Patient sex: M
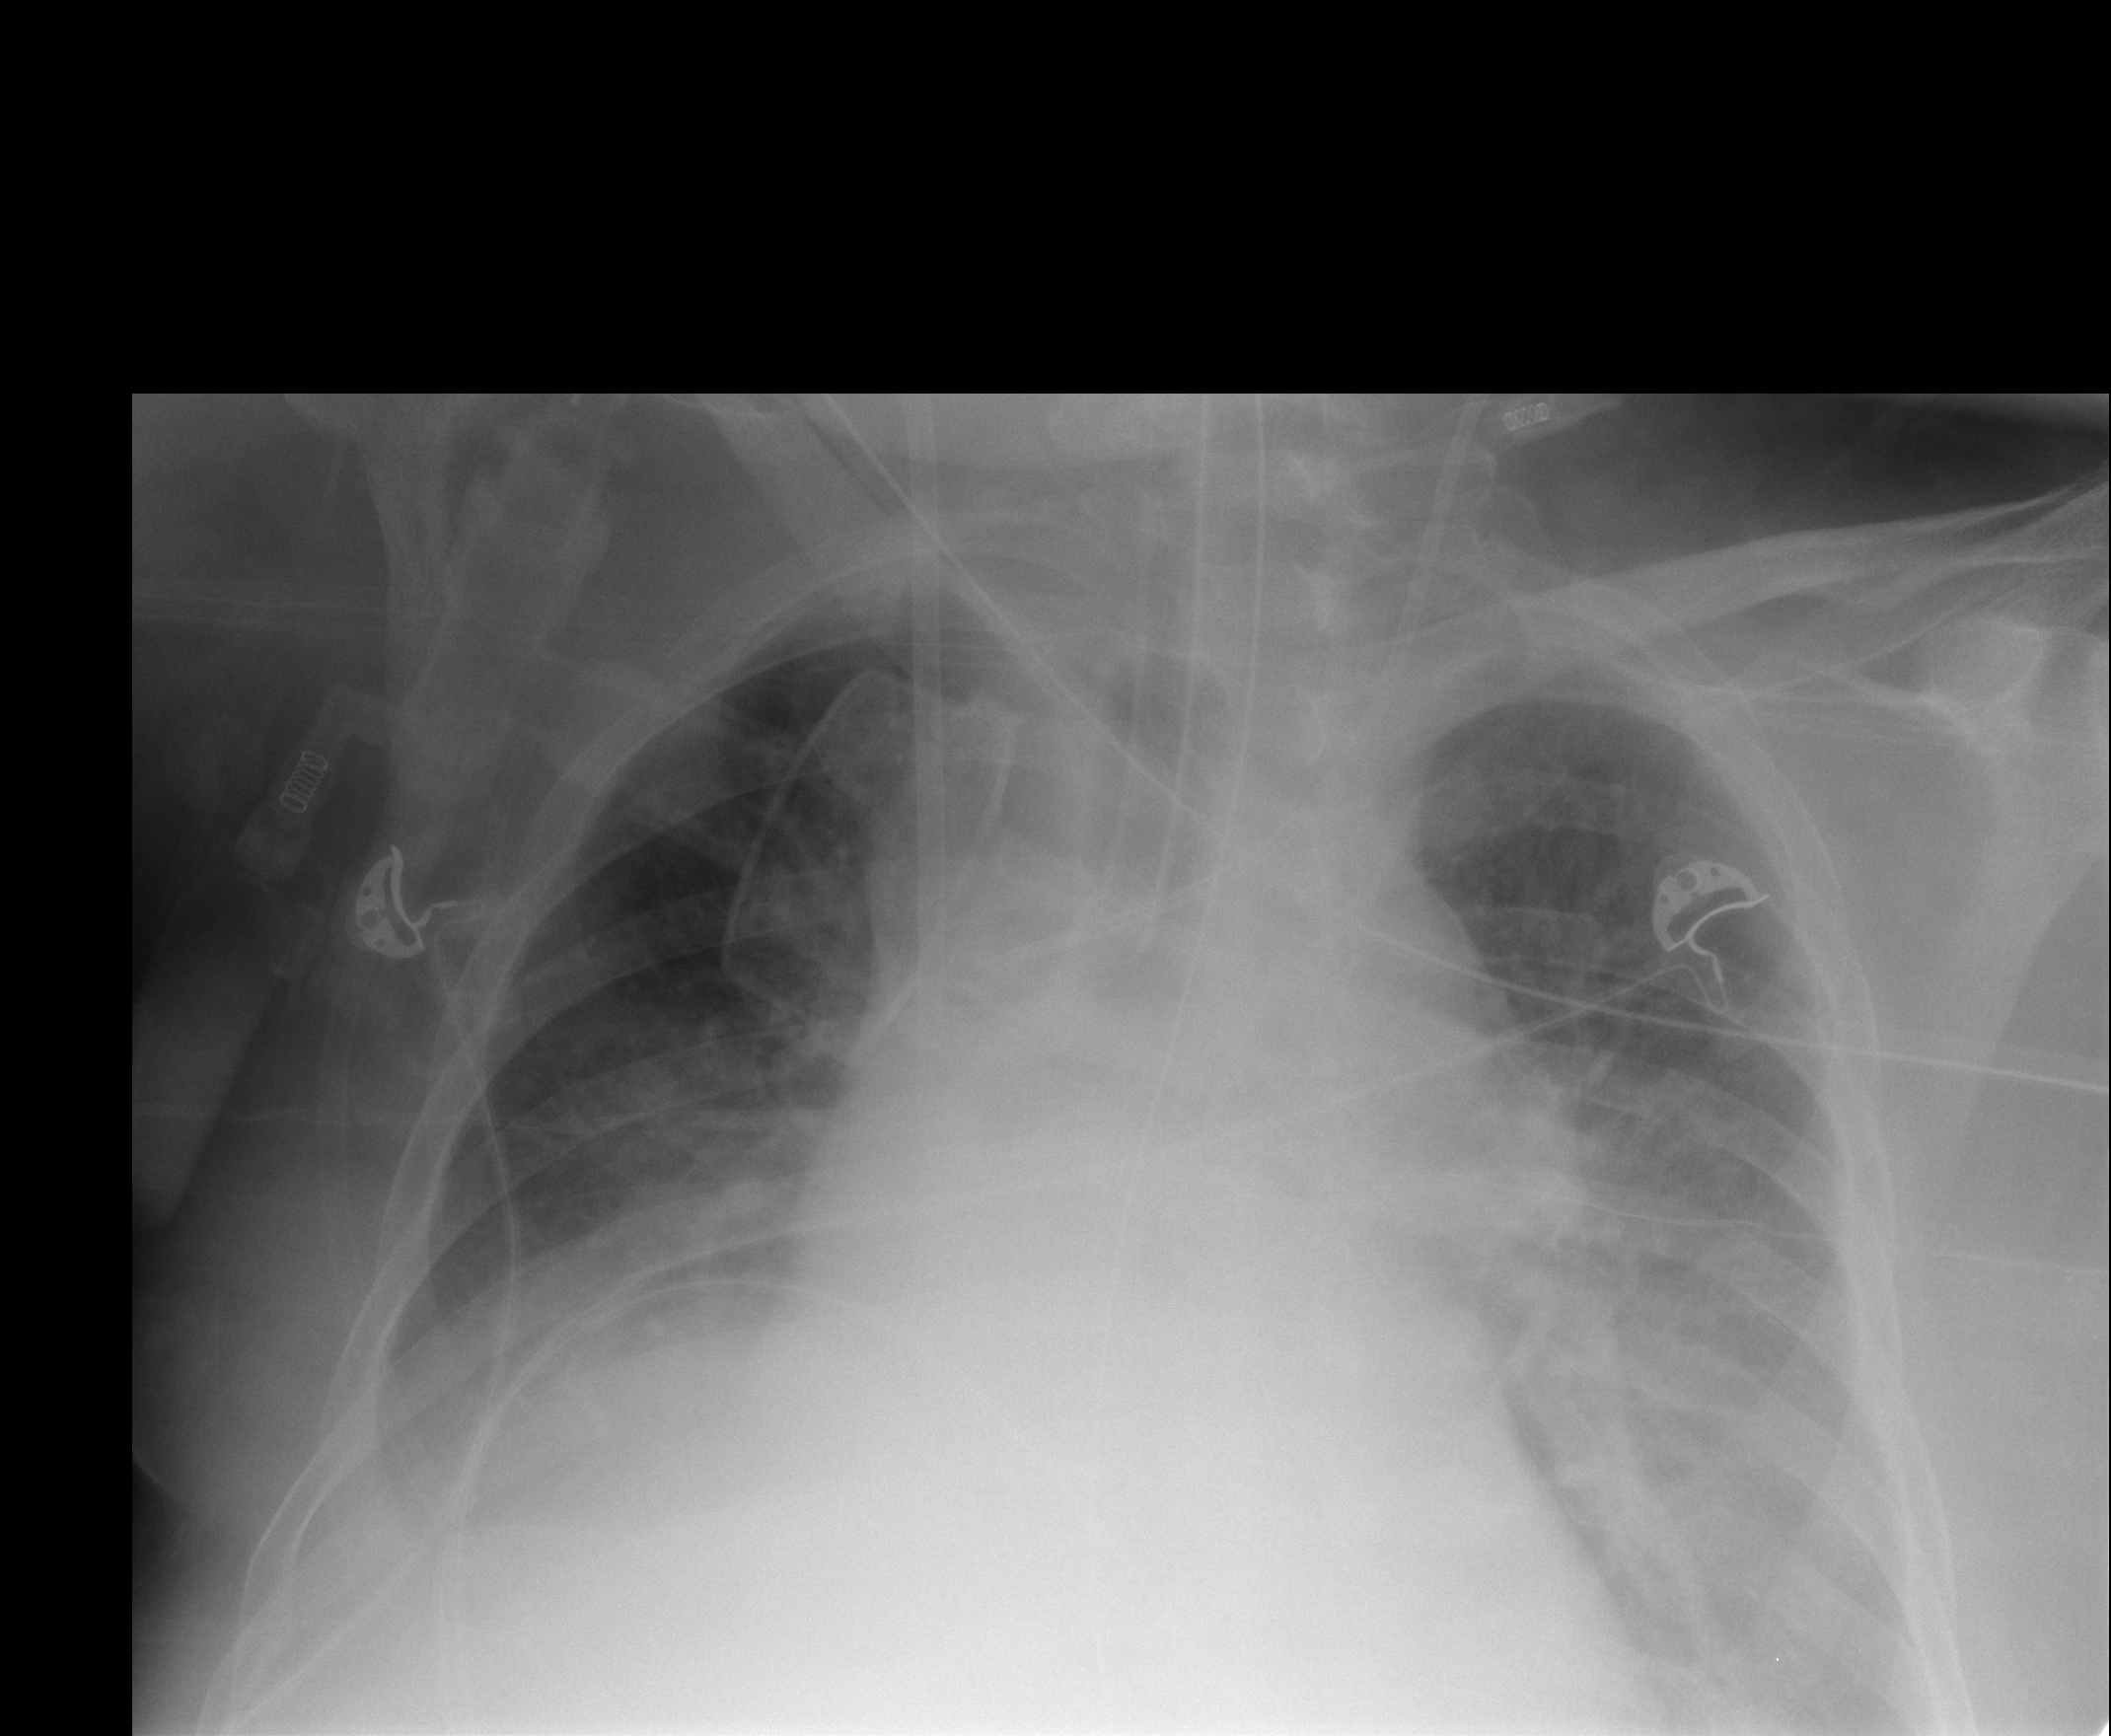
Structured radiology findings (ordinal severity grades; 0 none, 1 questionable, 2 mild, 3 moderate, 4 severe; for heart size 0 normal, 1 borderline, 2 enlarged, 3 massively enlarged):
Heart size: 1
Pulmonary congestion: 2
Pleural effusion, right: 2
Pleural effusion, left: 3
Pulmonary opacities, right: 0
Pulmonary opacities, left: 1
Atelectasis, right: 2
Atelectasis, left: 2